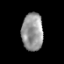
Tissue: prostate
Cell type: T cells
Senescence score: 0.3142
Nuclear area (px): 785
Mean DAPI intensity: 151.191